Interaction volume radius: 10 \u00c5
Interaction volume height: 10 \u00c5
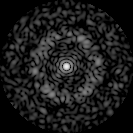
Disorder parameter: 0.8348